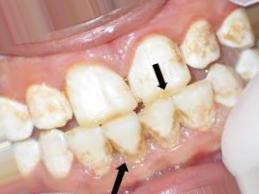
Condition: Tooth Discoloration